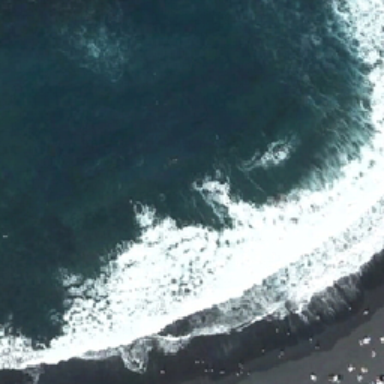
The sea is dark blue and the waves are white .